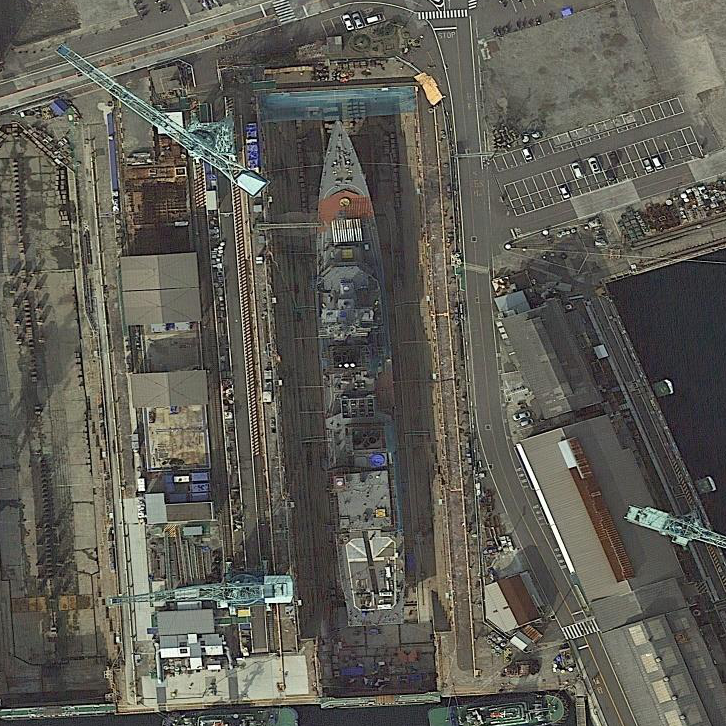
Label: cruiser